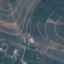
Land use / land cover: PermanentCrop